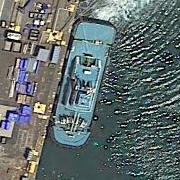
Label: civil